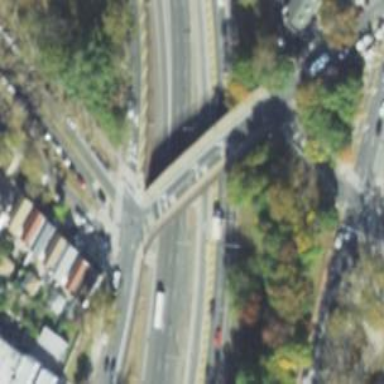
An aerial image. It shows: Man-made bridge.